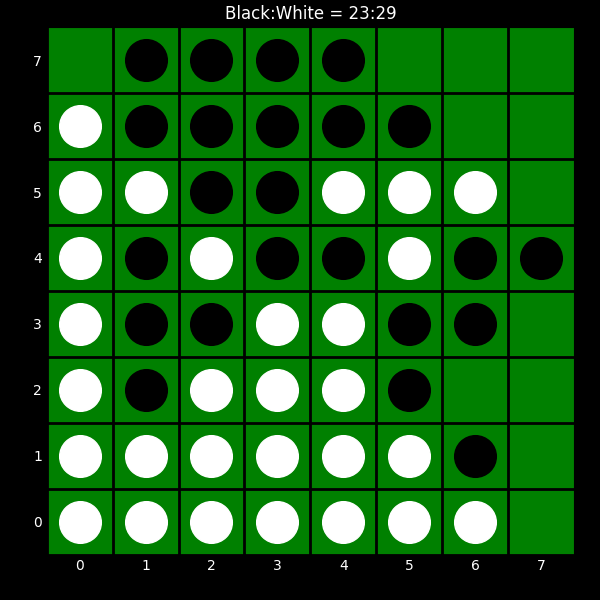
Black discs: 23
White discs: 29